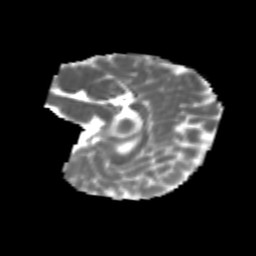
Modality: MD
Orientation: sagittal
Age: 5
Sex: male
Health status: healthy